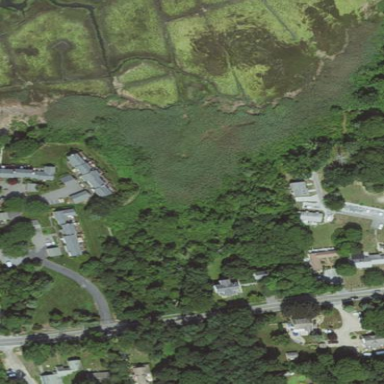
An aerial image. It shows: Wetland area characterized by wet meadow.